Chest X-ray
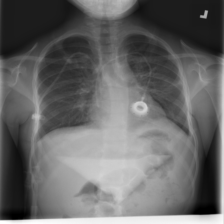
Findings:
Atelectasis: negative
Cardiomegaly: negative
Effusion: negative
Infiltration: negative
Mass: negative
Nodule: positive
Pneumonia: negative
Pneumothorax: negative
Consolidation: negative
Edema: negative
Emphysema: negative
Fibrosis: negative
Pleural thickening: negative
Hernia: negative